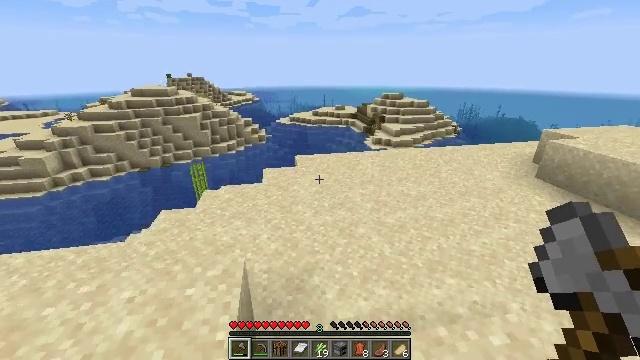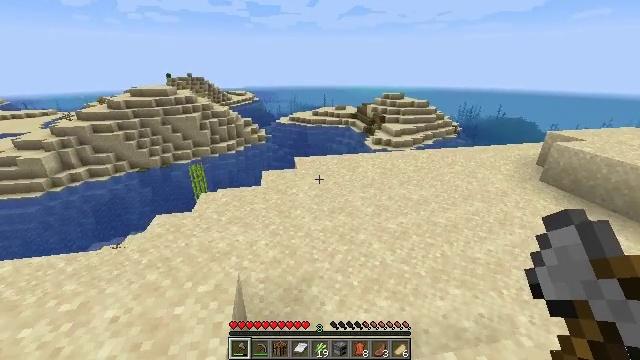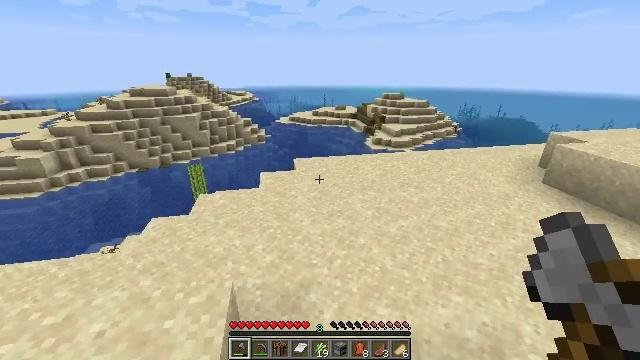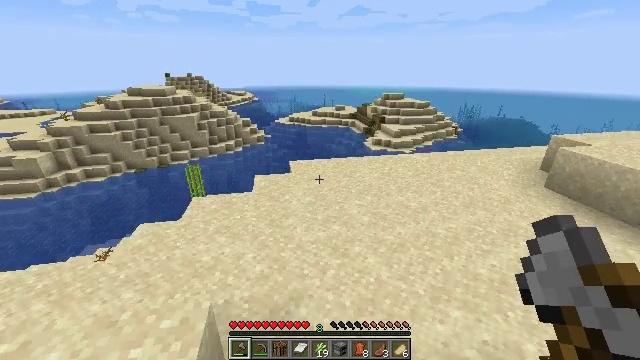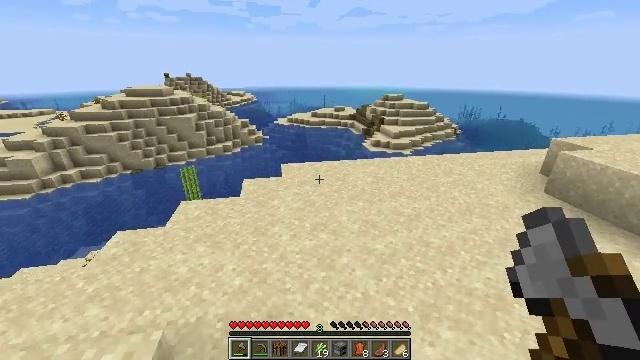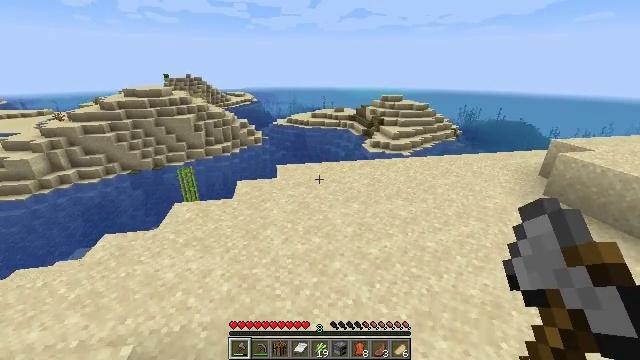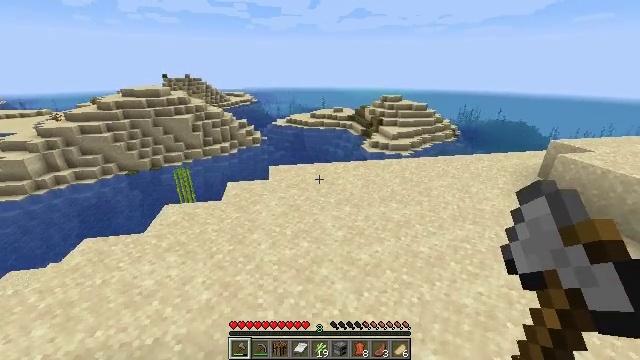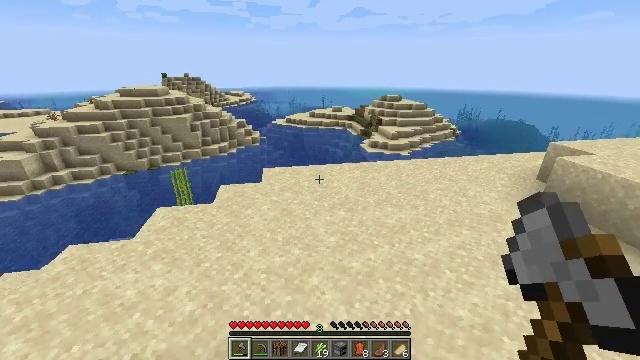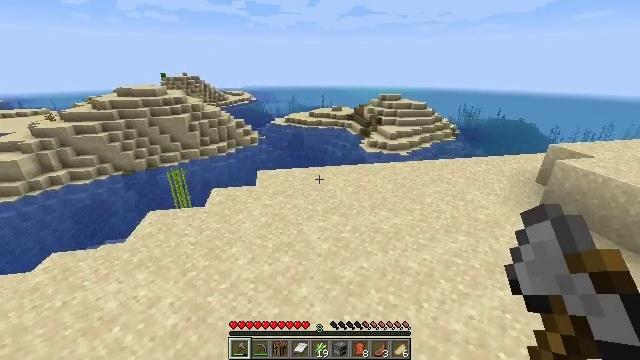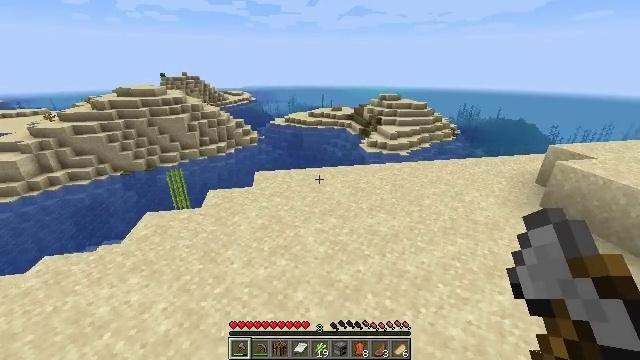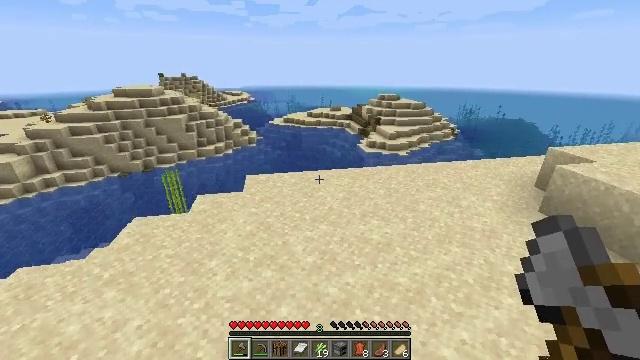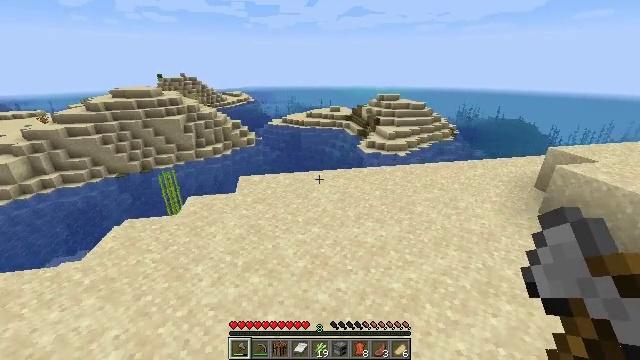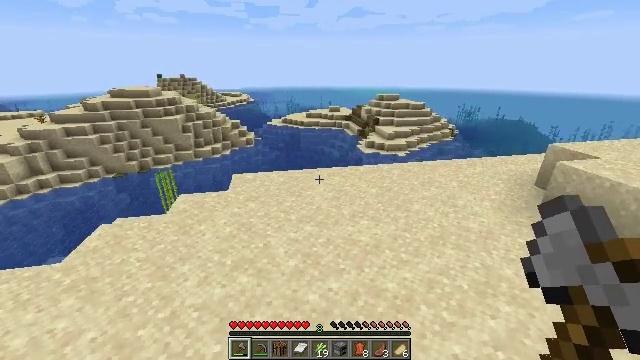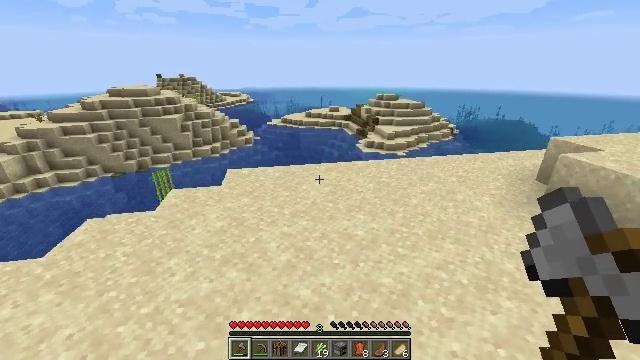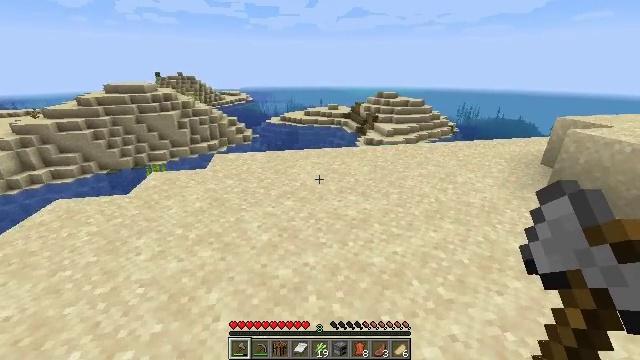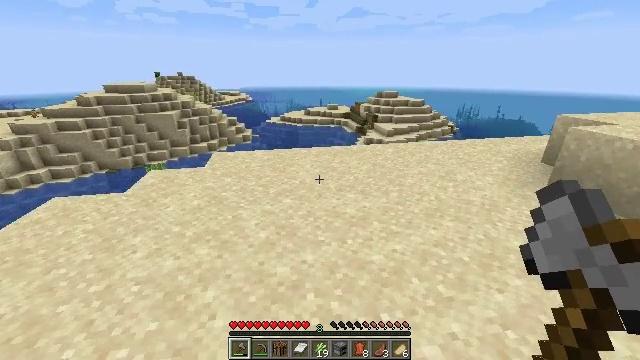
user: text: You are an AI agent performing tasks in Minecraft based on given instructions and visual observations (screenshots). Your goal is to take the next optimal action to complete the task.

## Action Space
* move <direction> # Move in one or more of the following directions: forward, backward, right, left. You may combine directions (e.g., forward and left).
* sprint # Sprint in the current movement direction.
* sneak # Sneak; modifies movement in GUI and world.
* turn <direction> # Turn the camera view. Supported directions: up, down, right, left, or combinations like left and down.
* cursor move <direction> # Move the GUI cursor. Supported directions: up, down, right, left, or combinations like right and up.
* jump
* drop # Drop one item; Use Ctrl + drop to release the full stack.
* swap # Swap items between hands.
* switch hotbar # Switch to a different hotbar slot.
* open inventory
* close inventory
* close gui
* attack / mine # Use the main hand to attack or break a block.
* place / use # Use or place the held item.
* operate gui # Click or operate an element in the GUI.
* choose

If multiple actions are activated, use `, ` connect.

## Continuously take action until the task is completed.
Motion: motion action
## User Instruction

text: Collect the dead bush from dry areas.
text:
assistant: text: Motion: move forward
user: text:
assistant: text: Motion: move forward and move right
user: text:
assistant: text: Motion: move forward and move right
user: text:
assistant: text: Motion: move forward and move right
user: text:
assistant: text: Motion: move forward and move right
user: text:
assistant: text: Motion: move forward and move right
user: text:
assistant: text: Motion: move forward and move right
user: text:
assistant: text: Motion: move forward and move right
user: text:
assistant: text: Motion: move forward and move right
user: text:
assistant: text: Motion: move forward and move right
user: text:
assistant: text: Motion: move forward and move right
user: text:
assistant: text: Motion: move forward and move right
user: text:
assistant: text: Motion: move forward and move right
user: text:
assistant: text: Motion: move forward and move right
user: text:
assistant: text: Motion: move forward and move right
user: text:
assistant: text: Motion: move forward and move right
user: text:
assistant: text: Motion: move forward and move right
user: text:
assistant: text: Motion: move forward and move right
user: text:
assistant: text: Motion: move forward and move right
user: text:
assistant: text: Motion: move forward and move right
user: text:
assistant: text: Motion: move forward and move right
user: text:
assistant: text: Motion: move forward and move right
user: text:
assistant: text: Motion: move forward and move right
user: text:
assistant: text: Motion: move forward and move right
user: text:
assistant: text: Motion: move forward and move right
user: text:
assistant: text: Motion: move forward and move right
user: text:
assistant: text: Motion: move forward and move right
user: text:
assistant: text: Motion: move forward and move right, sprint
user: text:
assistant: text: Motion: move forward and move right, sprint
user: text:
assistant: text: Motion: move forward and move right, sprint